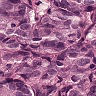
Metastatic tissue present: yes